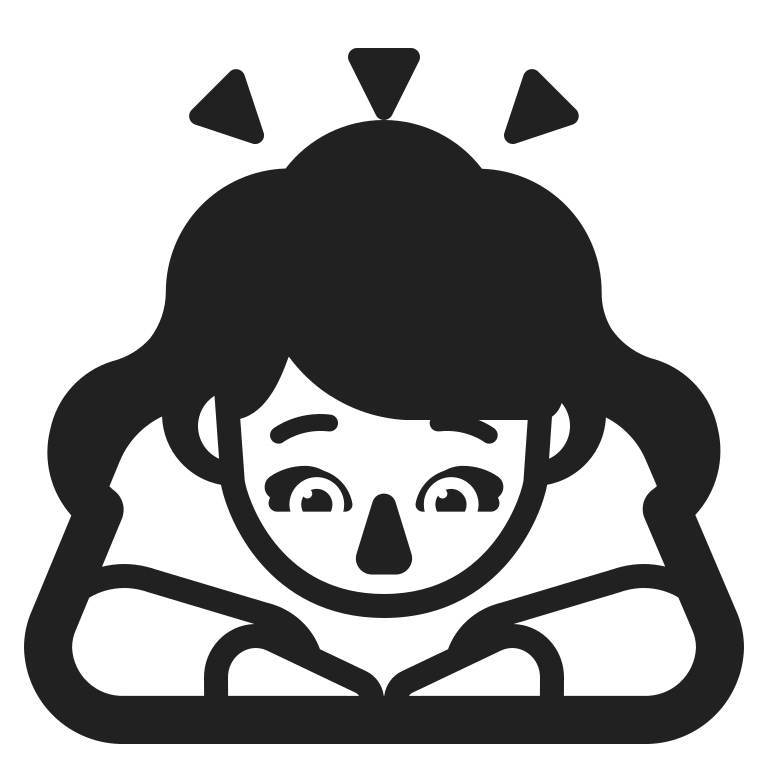
woman bowing high contrast default